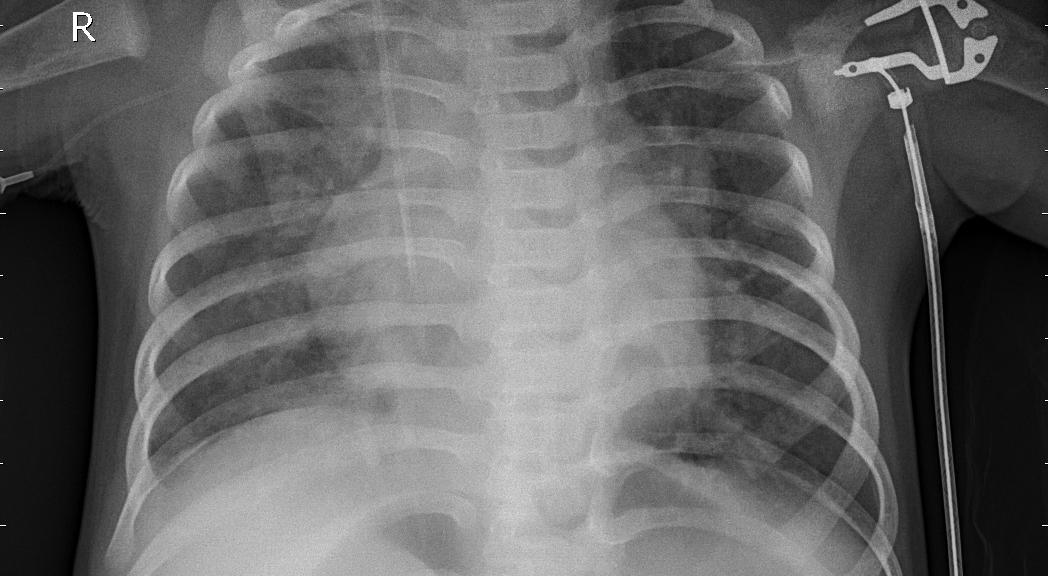
Diagnosis: PNEUMONIA